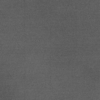
Label: dusty